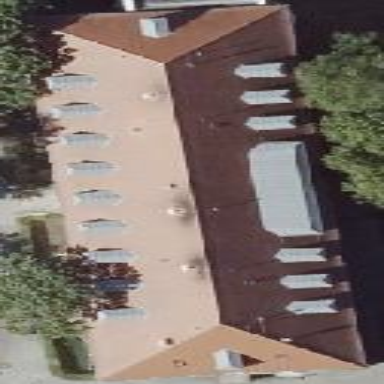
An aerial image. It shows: Building with hipped roof.